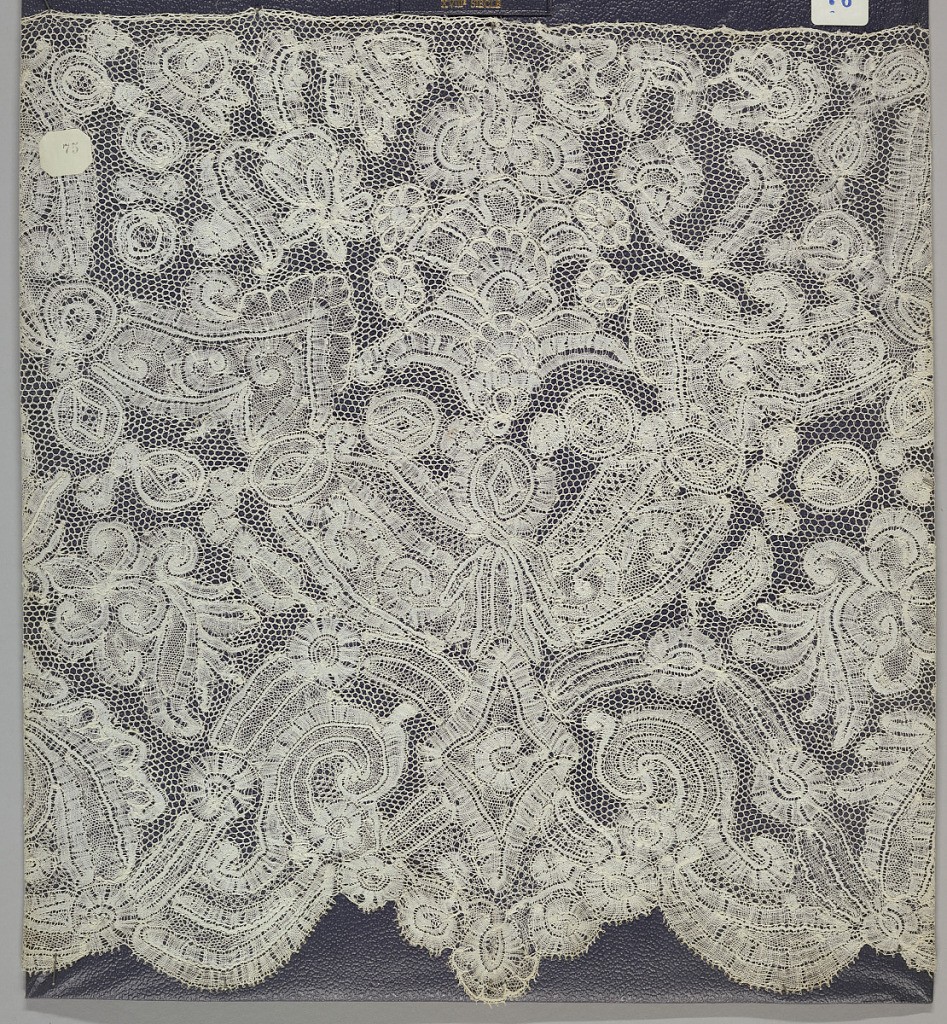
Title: Flounce
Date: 18th century
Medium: linen Technique: bobbin lace
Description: Bobbin lace flounce, symmetrical floral forms in brackets; 18th century Brussels bobbin lace